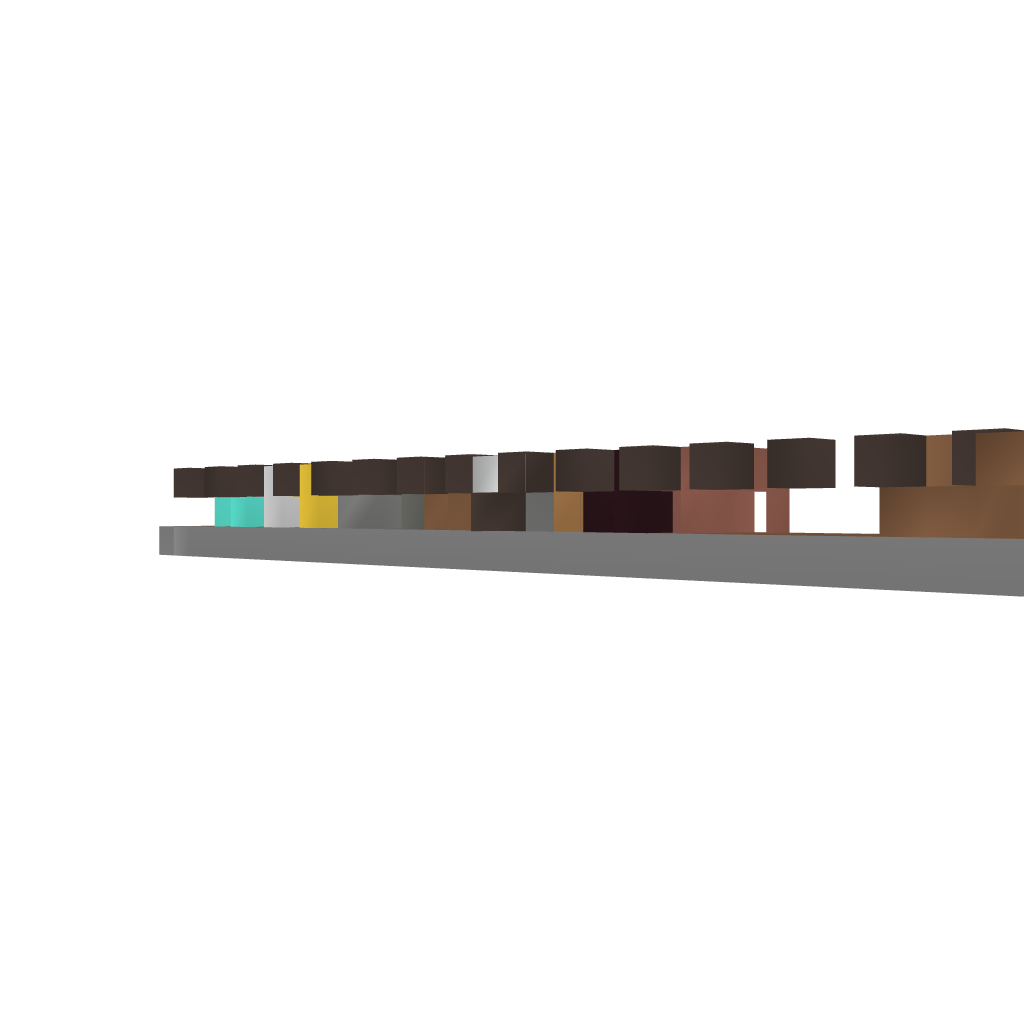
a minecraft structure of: Resorces Giver